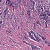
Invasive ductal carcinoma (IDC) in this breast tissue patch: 1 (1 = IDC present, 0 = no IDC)